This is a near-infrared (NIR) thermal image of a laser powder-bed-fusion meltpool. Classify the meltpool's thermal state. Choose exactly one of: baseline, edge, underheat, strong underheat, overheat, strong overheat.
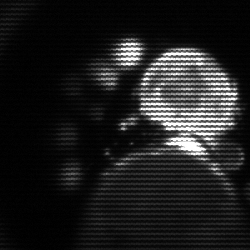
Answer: baseline